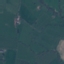
Land use / land cover class: Pasture